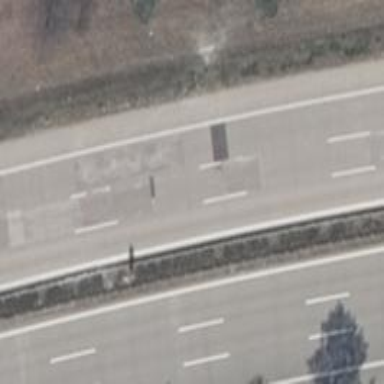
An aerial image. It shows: Motorway with concrete surface.